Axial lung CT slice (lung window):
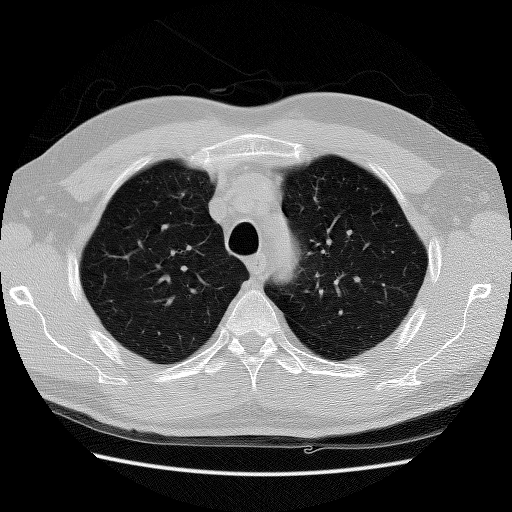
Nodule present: no